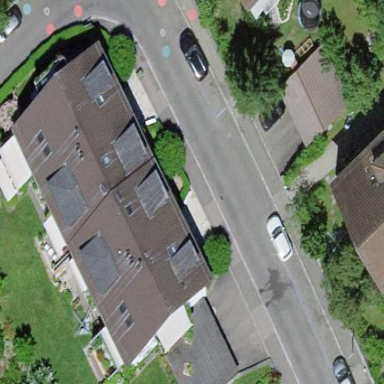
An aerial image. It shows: Residential building.